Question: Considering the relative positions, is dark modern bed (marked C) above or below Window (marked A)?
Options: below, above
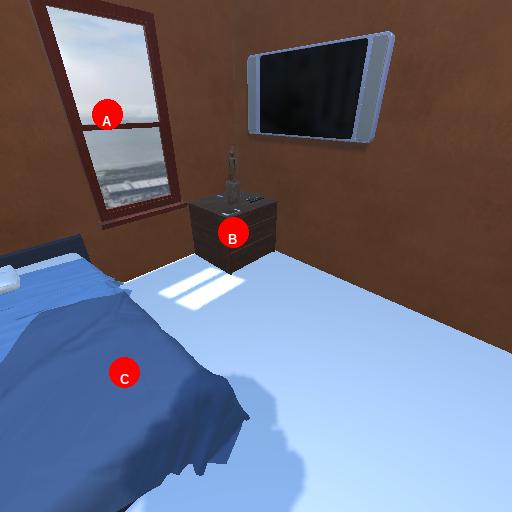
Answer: below